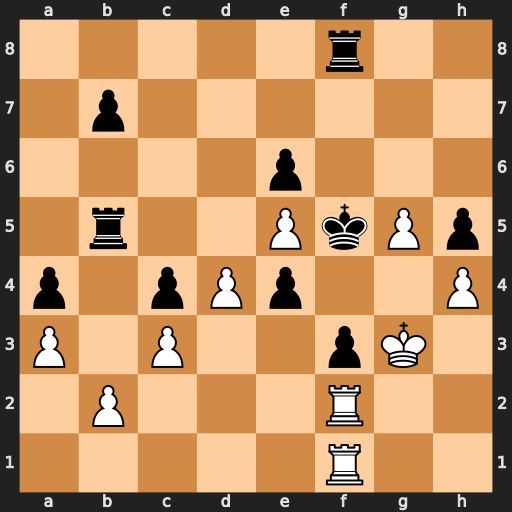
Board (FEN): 5r2/1p6/4p3/1r2PkPp/p1pPp2P/P1P2pK1/1P3R2/5R2
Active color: w
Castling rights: -
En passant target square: -
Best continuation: Rxf3+ exf3 Rxf3+ Kg6 Rxf8